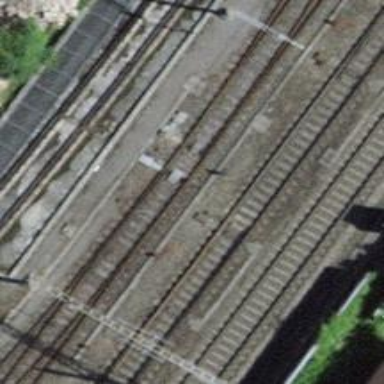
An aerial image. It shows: Yard with single rail track. The railway track is electrified with contact line for service purposes.